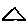
Label: triangle